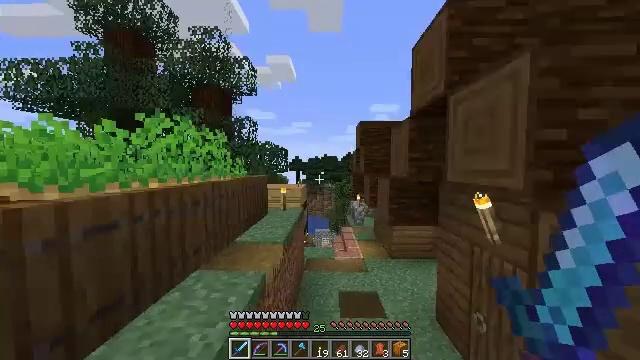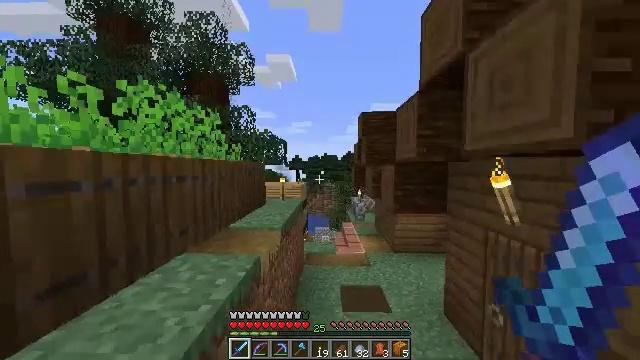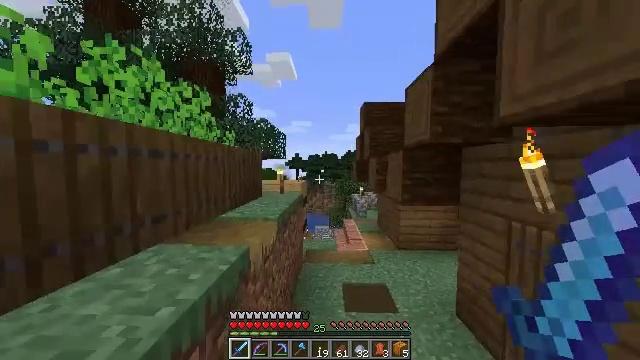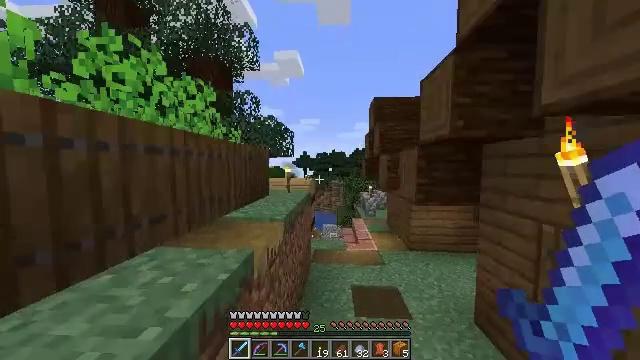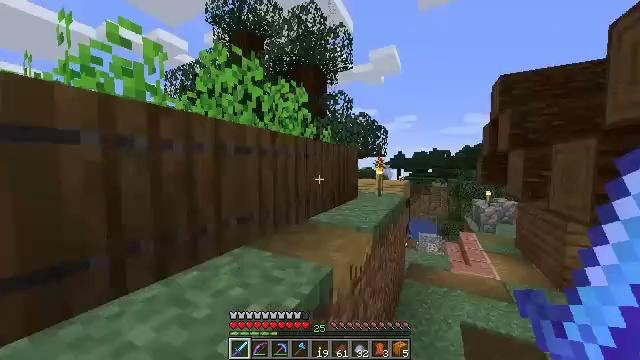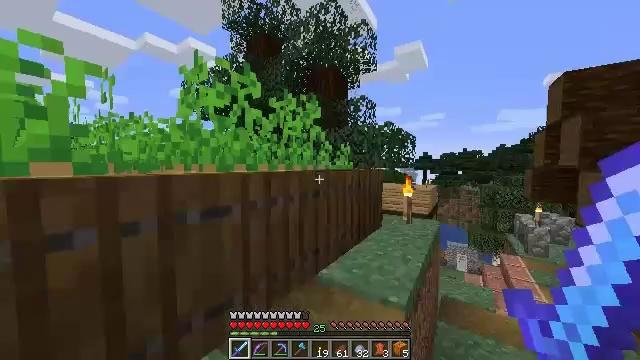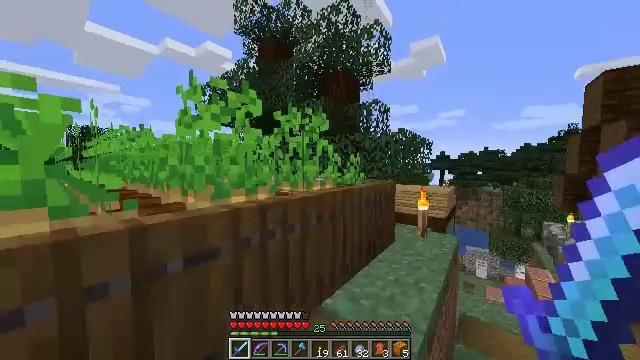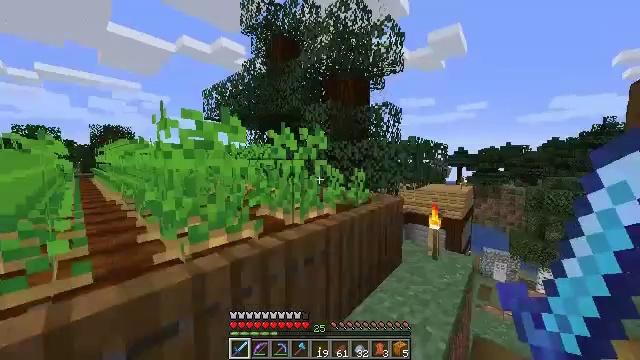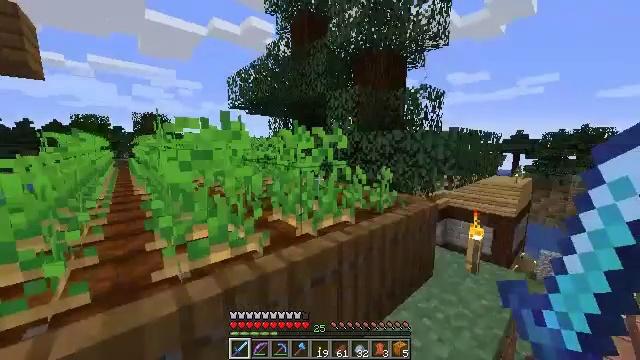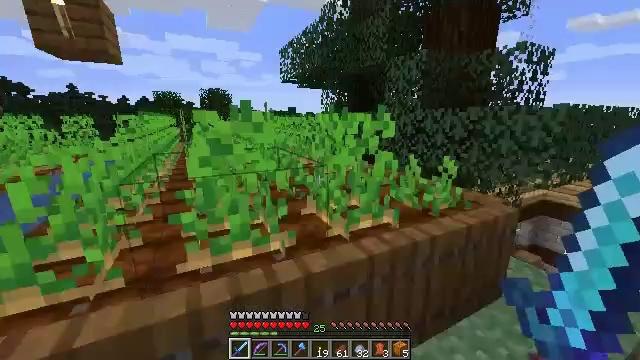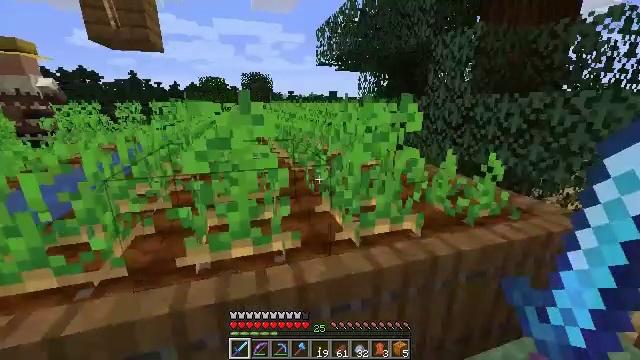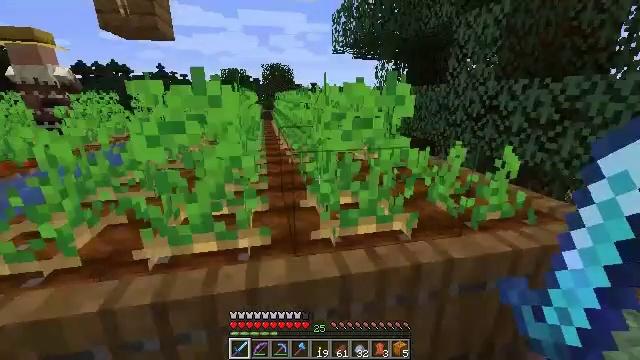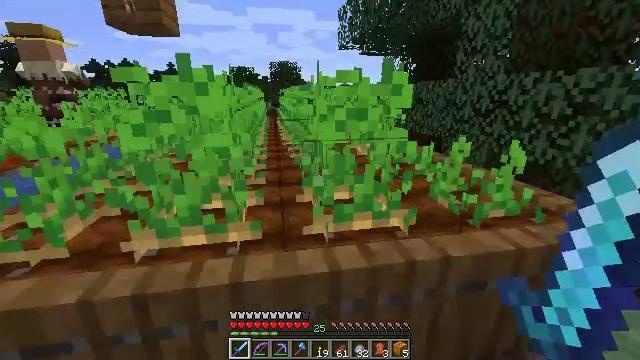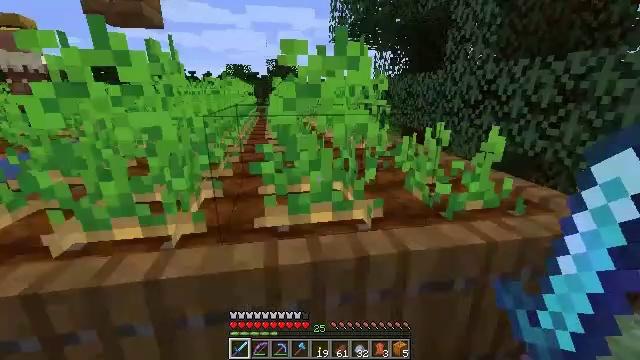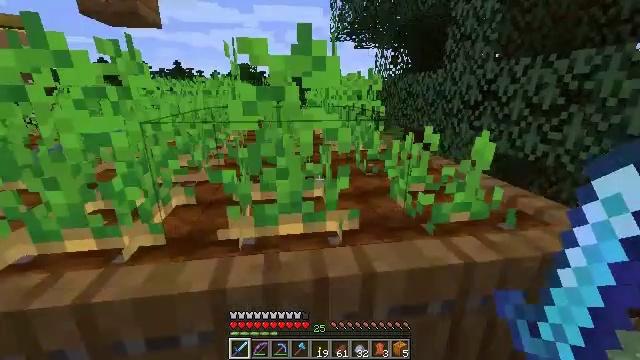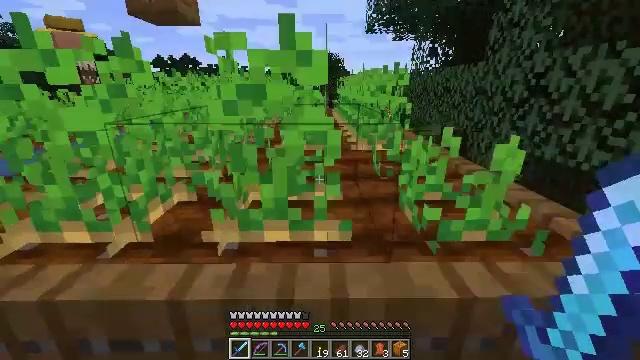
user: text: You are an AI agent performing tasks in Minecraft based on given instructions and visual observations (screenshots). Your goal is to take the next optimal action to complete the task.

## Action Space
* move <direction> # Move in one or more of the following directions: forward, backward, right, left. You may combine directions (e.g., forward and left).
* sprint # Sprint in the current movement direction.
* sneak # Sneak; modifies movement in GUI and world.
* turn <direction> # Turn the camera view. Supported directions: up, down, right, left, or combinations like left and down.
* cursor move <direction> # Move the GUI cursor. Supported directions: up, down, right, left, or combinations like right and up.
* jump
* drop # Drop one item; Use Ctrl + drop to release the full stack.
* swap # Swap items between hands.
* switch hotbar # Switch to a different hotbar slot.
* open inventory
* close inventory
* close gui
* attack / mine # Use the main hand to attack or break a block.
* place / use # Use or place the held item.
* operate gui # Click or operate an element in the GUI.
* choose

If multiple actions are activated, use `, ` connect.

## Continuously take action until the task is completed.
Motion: motion action
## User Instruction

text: Break the potato plant to gather potatoes.
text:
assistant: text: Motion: move forward
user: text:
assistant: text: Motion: move forward
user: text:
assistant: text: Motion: move forward, turn left
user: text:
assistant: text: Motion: move forward, turn left
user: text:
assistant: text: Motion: move forward, turn left, jump
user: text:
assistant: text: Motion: move forward, turn left, jump
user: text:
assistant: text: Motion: move forward, turn left and down, jump
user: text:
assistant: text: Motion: move forward, turn left and down
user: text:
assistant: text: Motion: move forward and move right, turn left and down
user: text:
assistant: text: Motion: move forward and move right, turn left and down
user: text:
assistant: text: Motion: move forward and move right, turn left and down
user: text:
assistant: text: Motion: move forward and move right, turn left
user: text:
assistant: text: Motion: move forward and move right
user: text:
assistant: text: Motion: move forward and move right, turn left
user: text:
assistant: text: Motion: move right, turn left and down
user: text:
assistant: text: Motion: turn left
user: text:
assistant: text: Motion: no_op
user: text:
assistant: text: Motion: no_op
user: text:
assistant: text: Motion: move forward, jump
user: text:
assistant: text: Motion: move forward, turn down, jump
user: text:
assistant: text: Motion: move forward and move right, jump
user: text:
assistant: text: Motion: move forward and move right, turn left and down, jump
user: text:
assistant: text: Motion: move forward and move right, turn left and down
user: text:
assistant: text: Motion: move forward and move right, turn left and down
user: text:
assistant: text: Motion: no_op
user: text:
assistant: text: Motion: no_op
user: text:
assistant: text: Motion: no_op
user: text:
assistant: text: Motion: turn left
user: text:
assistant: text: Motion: turn left and down
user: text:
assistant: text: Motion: turn left and down